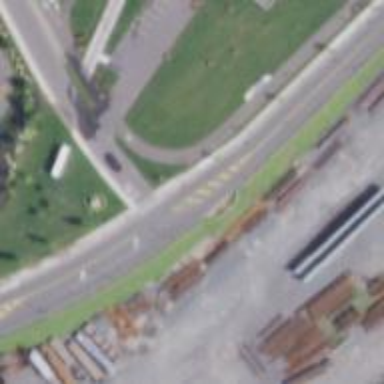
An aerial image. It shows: Crossing on the road.